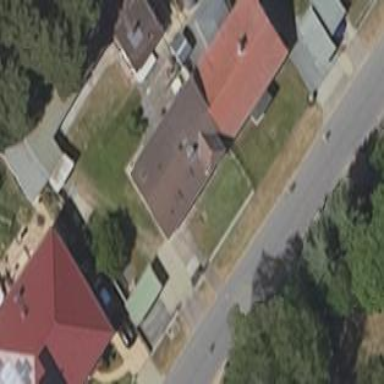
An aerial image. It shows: Semidetached house.